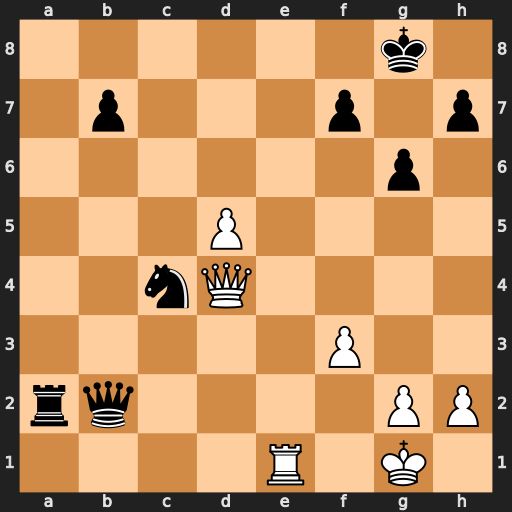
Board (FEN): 6k1/1p3p1p/6p1/3P4/2nQ4/5P2/rq4PP/4R1K1
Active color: w
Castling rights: -
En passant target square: -
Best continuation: Re8#